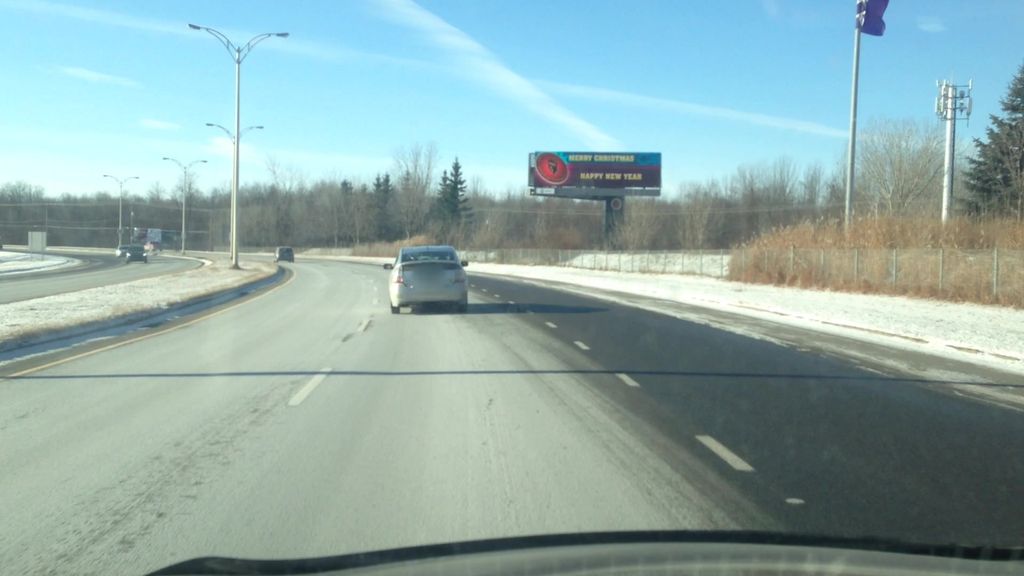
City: montreal